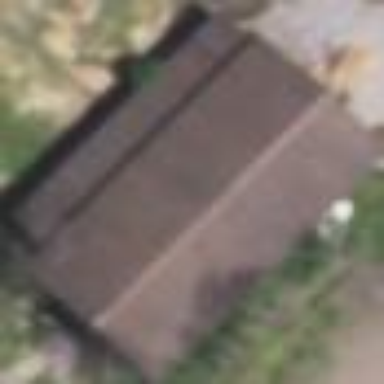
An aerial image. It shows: Barn.